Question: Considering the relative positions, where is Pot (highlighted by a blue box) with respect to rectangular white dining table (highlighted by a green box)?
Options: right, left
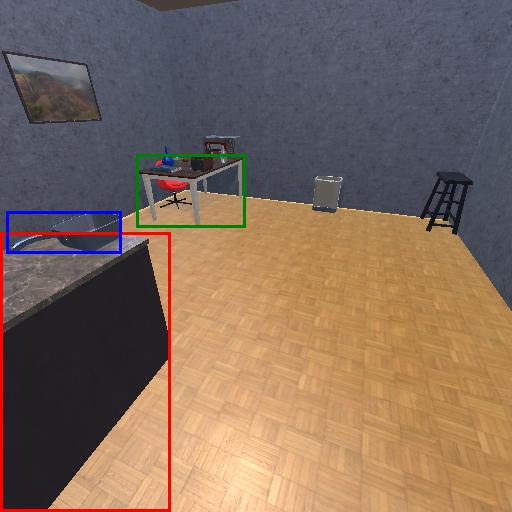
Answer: right